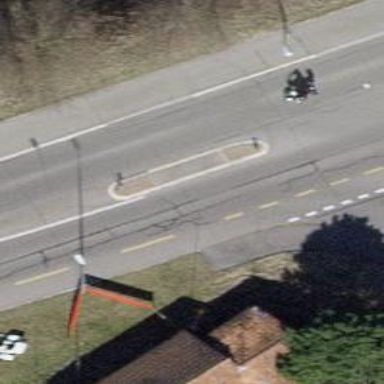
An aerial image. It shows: Unmarked crossing with pedestrian island.